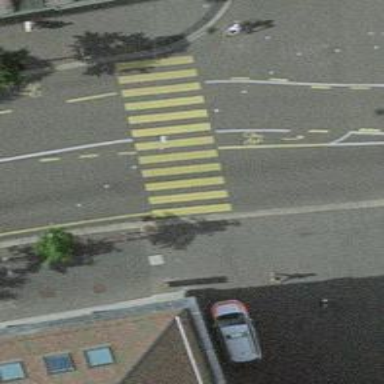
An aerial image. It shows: Tertiary road with asphalt surface. There is cycle lane on the left side.